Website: home-depot
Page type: delivery-shipping
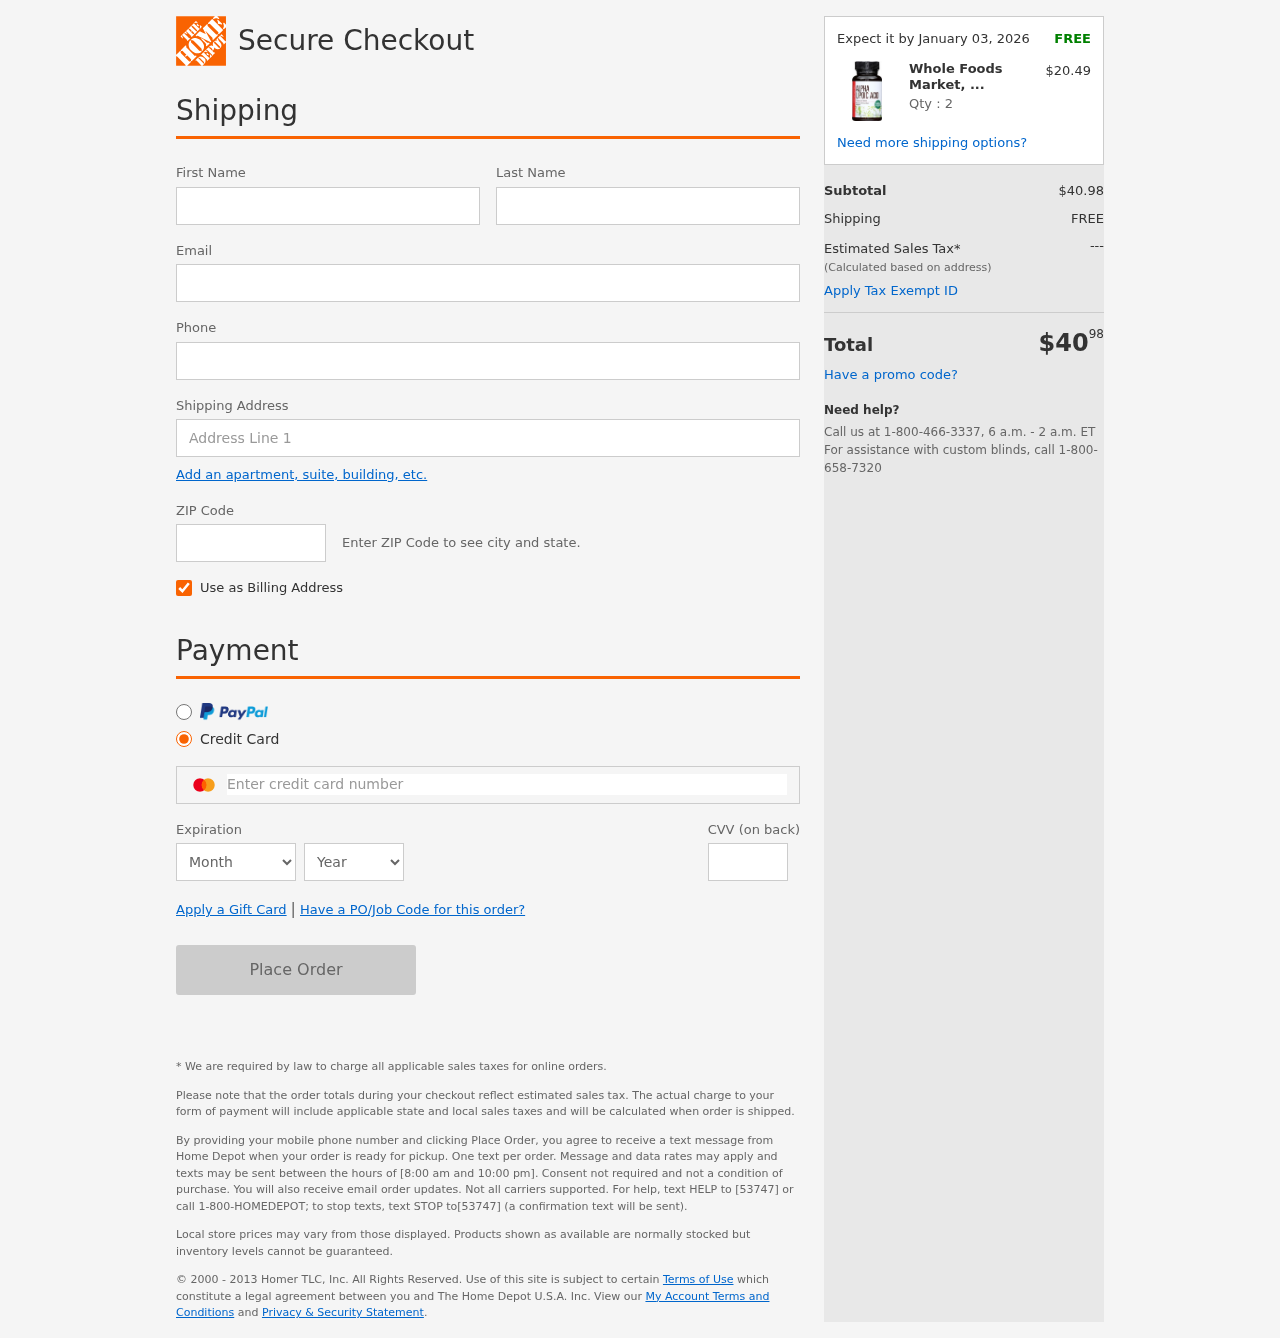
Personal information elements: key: PII_CARD_CVV
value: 989
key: PII_CARD_EXPIRY_MONTH
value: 07
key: PII_CARD_EXPIRY_YEAR
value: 26
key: PII_CARD_NUMBER
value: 2269 8611 9447 0024
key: PII_EMAIL
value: mary.curtis@yahoo.com
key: PII_FIRSTNAME
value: Mary
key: PII_LASTNAME
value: Curtis
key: PII_PHONE
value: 9908884636
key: PII_POSTCODE
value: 65121
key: PII_STREET
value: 82069 Phillips Courts Apt. 395
Product elements: key: PRODUCT1_NAME
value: Whole Foods Market, Alpha Lipoic Acid 100mg, 90 ct
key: PRODUCT1_PRICE
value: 20.49
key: PRODUCT1_QUANTITY
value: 2
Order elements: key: ORDER_DELIVERY_DATE
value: Expect it by January 03, 2026
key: ORDER_SUBTOTAL
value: $40.98
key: ORDER_SHIPPING_COST
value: FREE
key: ORDER_TOTAL
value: $4098